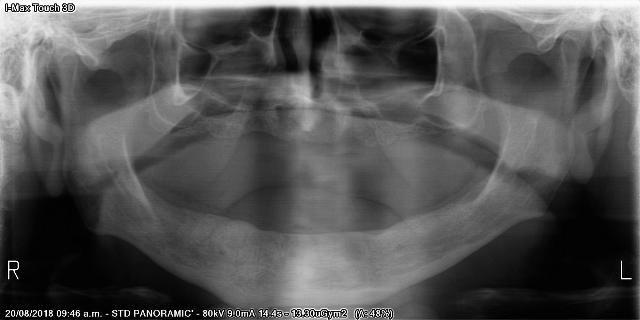
adult